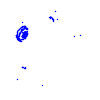
Particle: proton